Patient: sex F, age 65
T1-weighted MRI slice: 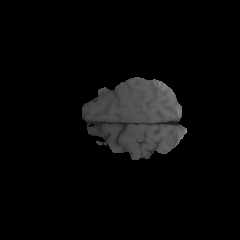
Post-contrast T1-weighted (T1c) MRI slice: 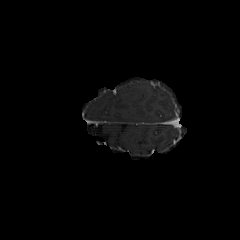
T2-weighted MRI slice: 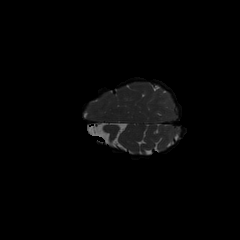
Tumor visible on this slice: no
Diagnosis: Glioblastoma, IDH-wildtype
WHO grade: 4